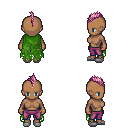
a pixel art fantasy rpg character, female body template, human, dark skin, green tattered cape, magenta pants, pink mohawk hairstyle, white slippers, four views (front, back, left, right), 2x2 character sprite sheet, small pixel art, hard edges, no anti-aliasing